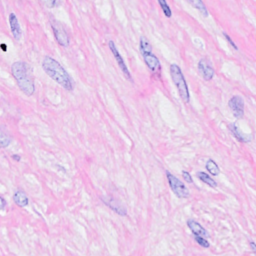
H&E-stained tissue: Breast